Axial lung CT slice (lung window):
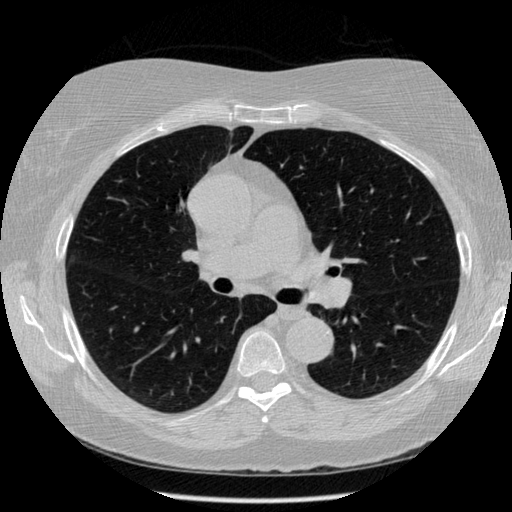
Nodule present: no